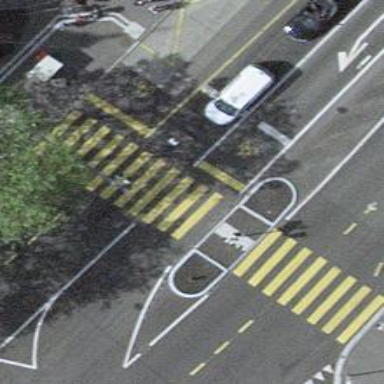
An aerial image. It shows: Road crossing with traffic signals and central island.